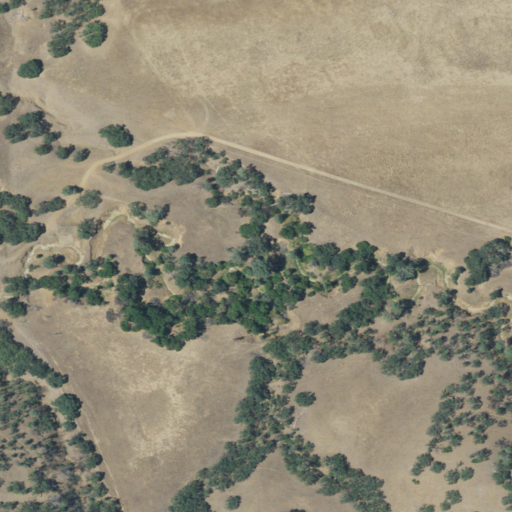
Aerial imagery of valley in California named Carey Canyon containing grassland and shrub